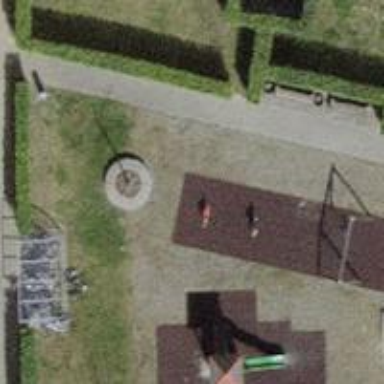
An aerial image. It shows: Playground with springy equipment.